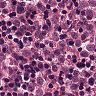
Metastatic tissue present: yes